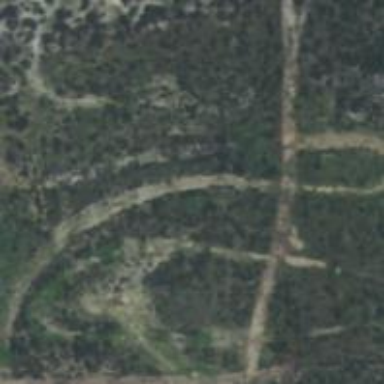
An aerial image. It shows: Motocross raceway road.